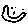
Label: smiley face